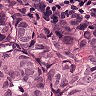
Metastatic tissue present: yes